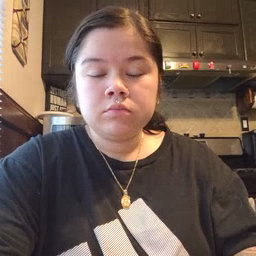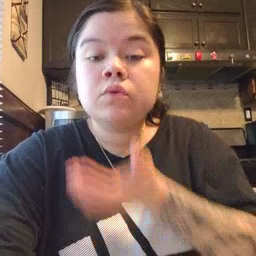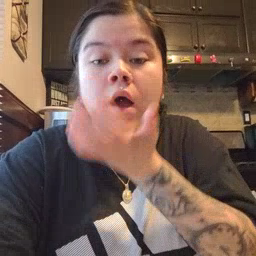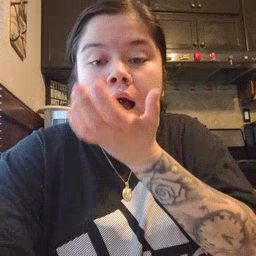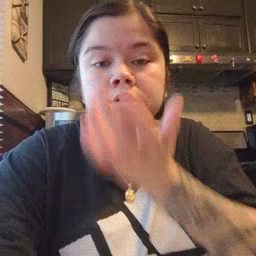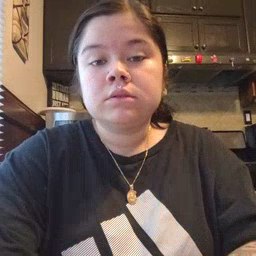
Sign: grass